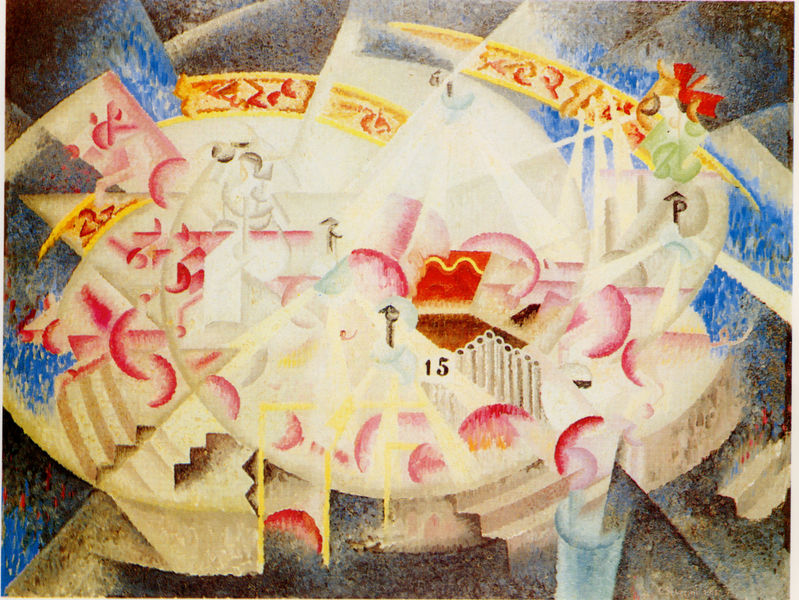
Titel: Fête à Montmartre
Künstler: Gino Severini
Standort: New York (New York)
Institution: Collection Richard S. Zeisler
Schlagwörter: blau, gelb, kubismus, bewegung, bunt, grau, kreide, licht, schwarz, weiss, rot, muster, ornament, öl, rosa, rund, moderne, abstrakt, formen, ölgemälde, treppe, treppen, picasso, drehung, pastel, orgelpfeifen, torte, dadaismus, energie, severini, zerteilt, beschleunigung, städtischer organismus